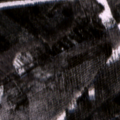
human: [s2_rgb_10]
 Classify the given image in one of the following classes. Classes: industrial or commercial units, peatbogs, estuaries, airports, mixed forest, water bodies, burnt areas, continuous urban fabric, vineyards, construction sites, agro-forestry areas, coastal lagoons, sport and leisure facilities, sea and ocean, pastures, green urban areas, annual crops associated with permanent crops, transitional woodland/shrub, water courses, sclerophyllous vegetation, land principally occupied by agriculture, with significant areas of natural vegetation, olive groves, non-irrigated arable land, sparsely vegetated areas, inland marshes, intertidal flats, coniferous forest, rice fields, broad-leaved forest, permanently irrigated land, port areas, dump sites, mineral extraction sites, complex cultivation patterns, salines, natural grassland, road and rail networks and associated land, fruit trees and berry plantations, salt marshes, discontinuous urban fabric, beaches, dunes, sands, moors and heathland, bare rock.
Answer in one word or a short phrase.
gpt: non-irrigated arable land, coniferous forest, mixed forest